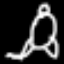
Label: frog